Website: walmart
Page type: account-selection
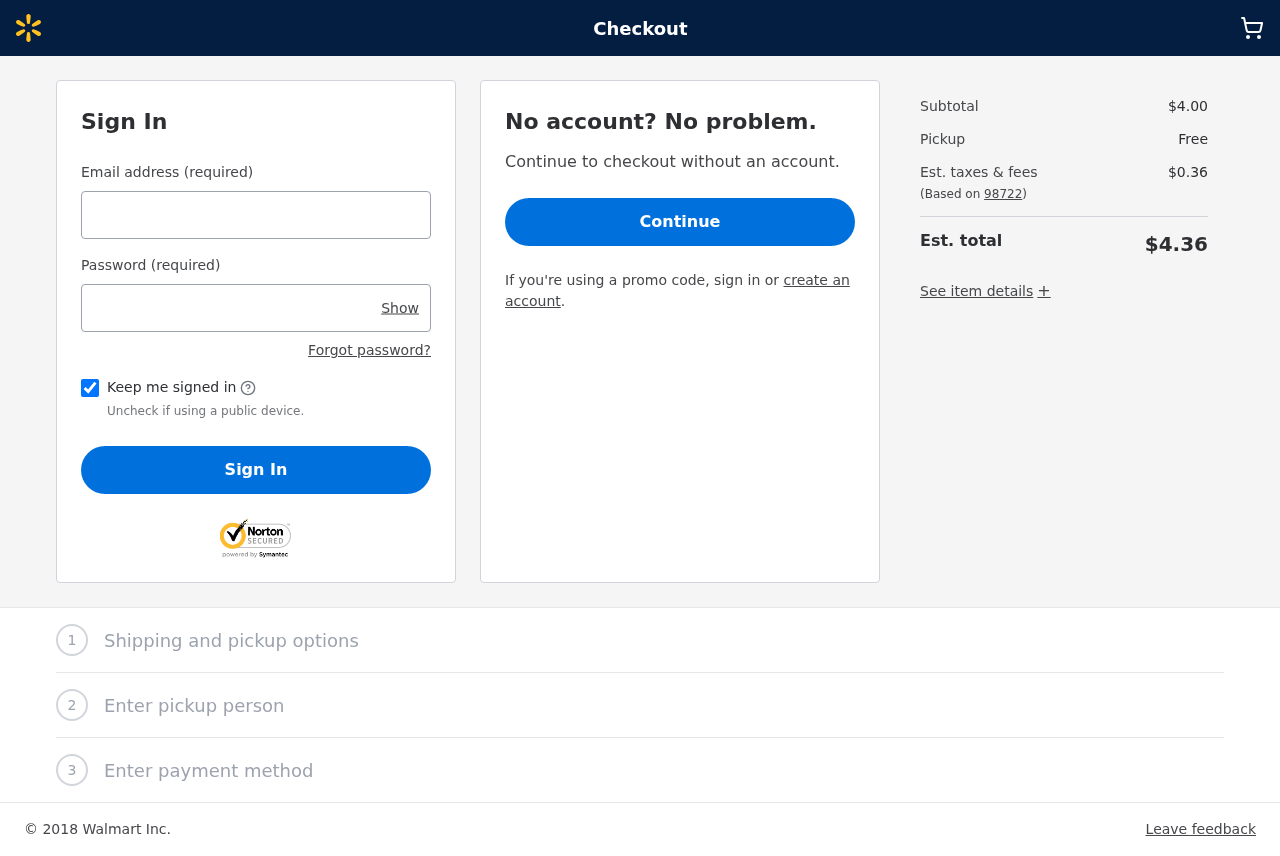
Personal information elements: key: PII_LOGIN_USERNAME
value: jfrancis426
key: PII_POSTCODE
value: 98722
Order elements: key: ORDER_SUBTOTAL
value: $4.00
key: ORDER_TAX
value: $0.36
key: ORDER_TOTAL
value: $4.36